Question: Eclipse does look for a .dll file that a plug-in of mine needs to execute. This is the full path of the file:
'''
C:\Eclipse\eclipse-sib\eclipse\configuration\org.eclipse.osgiundlesO\.cp\jni4net.n.w32.v20-0.8.6.0
'''
Trying to open it like this:
'''
public class Main {
public static void main(String[] args) {
File f = new File("C:\Eclipse\eclipse-sib\eclipse\configuration\org.eclipse.osgi\bundles\324\1\.cp\jni4net.n-0.8.6.0.dll");
System.out.println(f.getName() + " " + f.getAbsolutePath());
}
}
'''
Does work!
'''
Output:
jni4net.n-0.8.6.0.dll C:\Eclipse\eclipse-sib\eclipse\configuration\org.eclipse.osgiundlesO\.cp\jni4net.n-0.8.6.0.dll
'''
But as I run my plug-in as soon as the file gets accessed I receive the following:

Using 'FUSLOGVW.EXE' it says the same:
'''
*** Assembly Binder Log Entry (26.08.2013 @ 13:53:35) ***
The operation failed.
Bind result: hr = 0x80070002. The system cannot find the file specified.
Assembly manager loaded from: C:\Windows\Microsoft.NET\Framework2.0.50727\mscorwks.dll
Running under executable C:\Eclipse\eclipse-sib\eclipse\eclipsec.exe
--- A detailed error log follows.
LOG: IJW explicit bind. File path:C:\Eclipse\eclipse-sib\eclipse\configuration\org.eclipse.osgiundlesO\.cp\jni4net.n-0.8.6.0.dll.
'''
Does anybody know what the problem could possibly be?
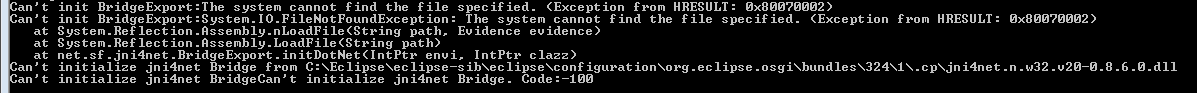
Answer: I think this error might be because missing dependency for "jni4net.n-0.8.6.0.dll".
On Windows I would suggest to use FileMon/ProcessMonitor to check what files/dlls Eclipse tries to load just before that error.